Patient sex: M
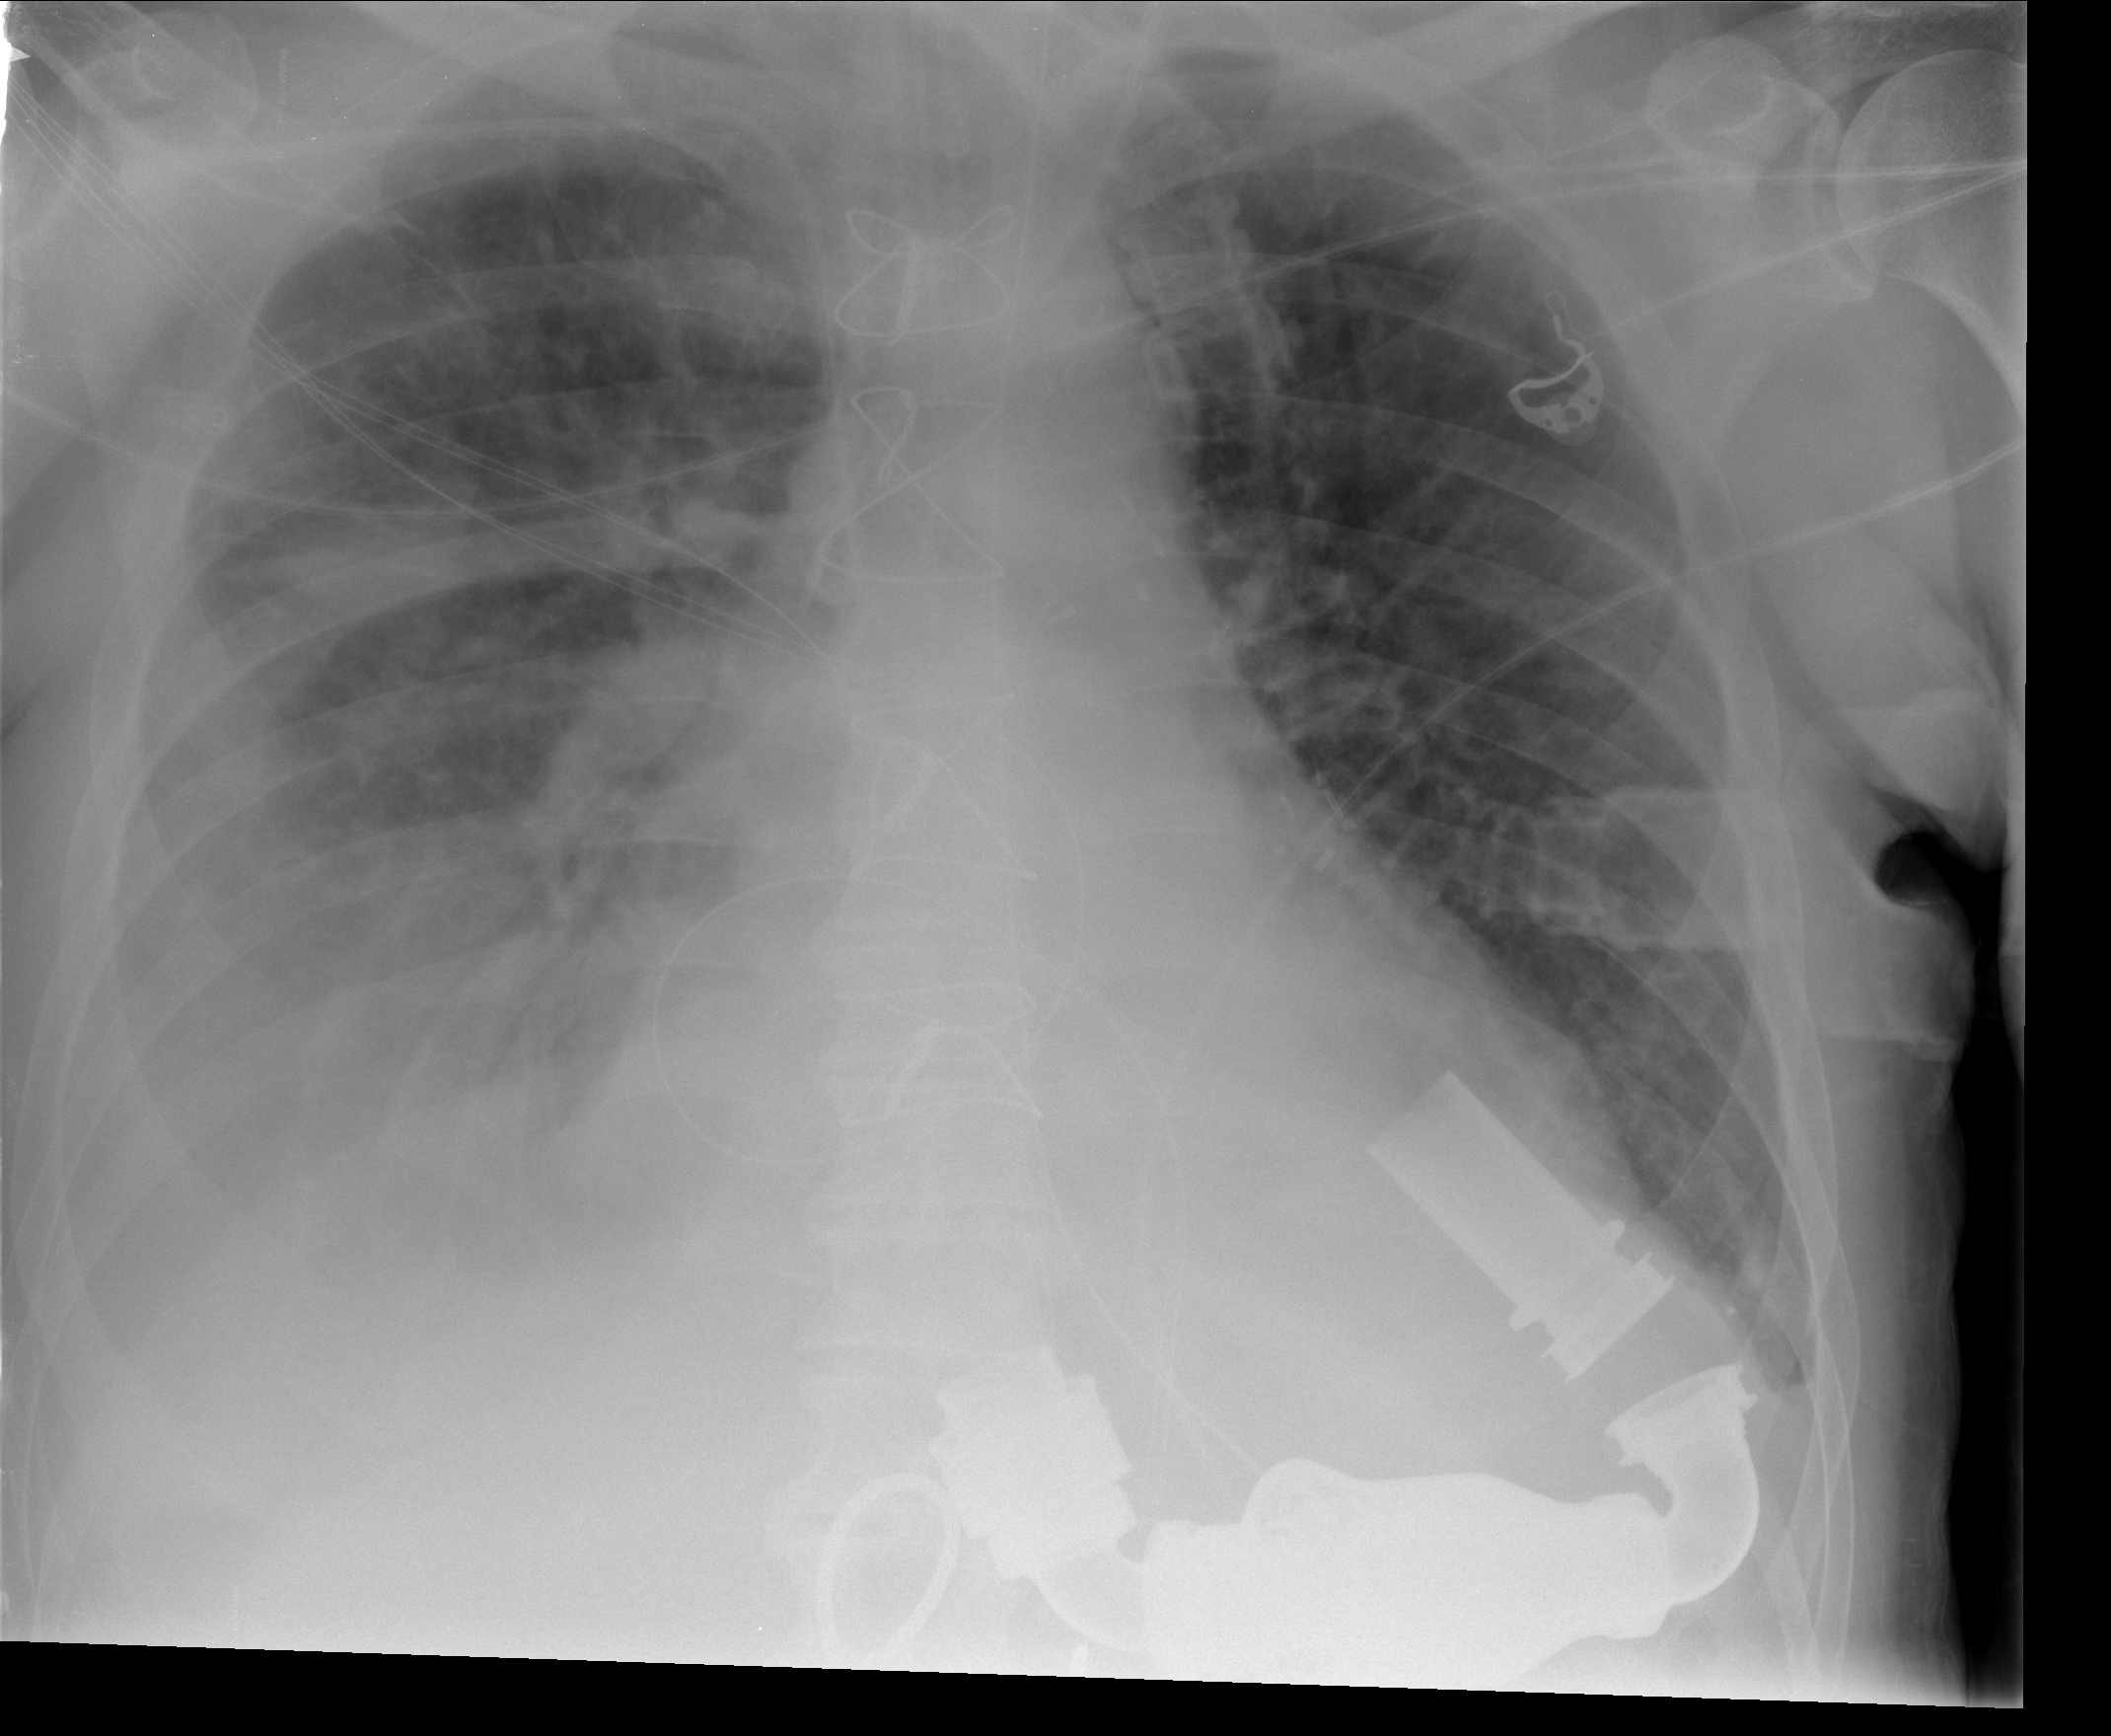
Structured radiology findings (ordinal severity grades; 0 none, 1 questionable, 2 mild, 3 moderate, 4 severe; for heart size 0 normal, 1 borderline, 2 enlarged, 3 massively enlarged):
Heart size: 2
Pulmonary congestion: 3
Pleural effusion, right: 3
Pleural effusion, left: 2
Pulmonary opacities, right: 3
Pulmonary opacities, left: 0
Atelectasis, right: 4
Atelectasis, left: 2